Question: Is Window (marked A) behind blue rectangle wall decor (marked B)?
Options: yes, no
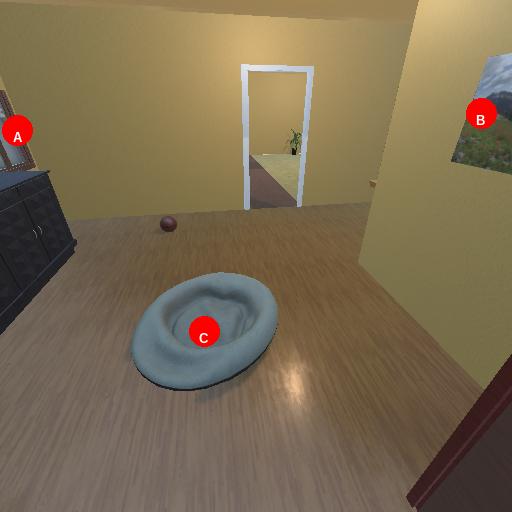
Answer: yes